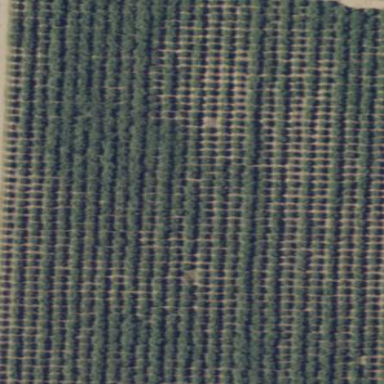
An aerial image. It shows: Orchard.